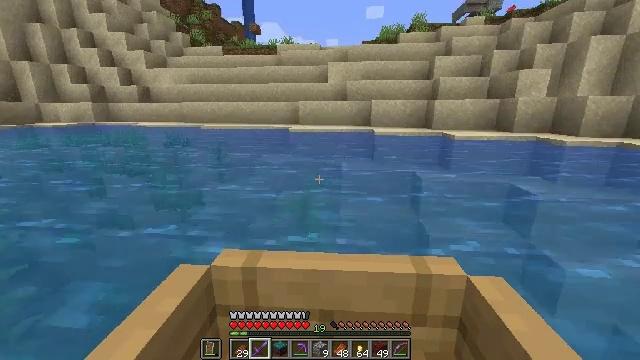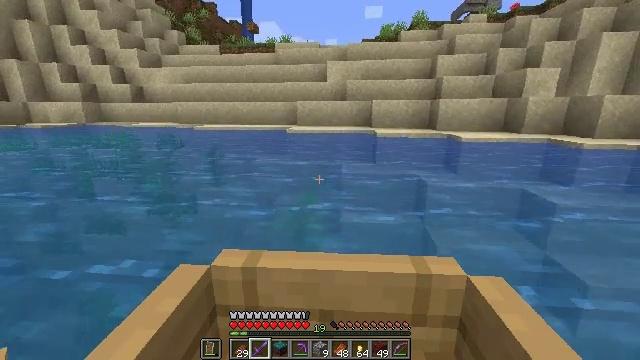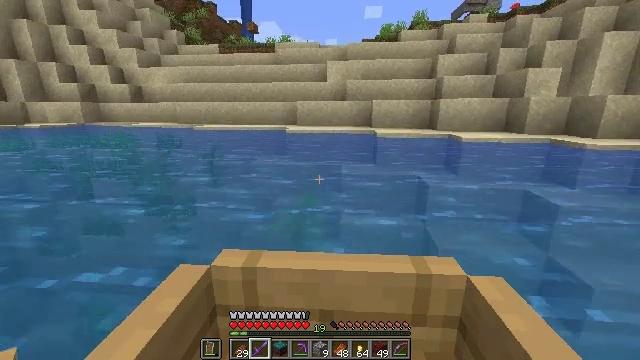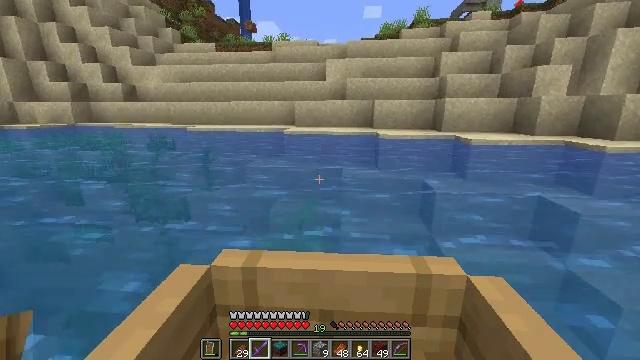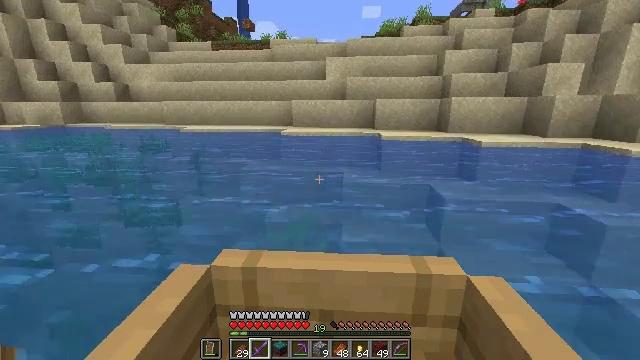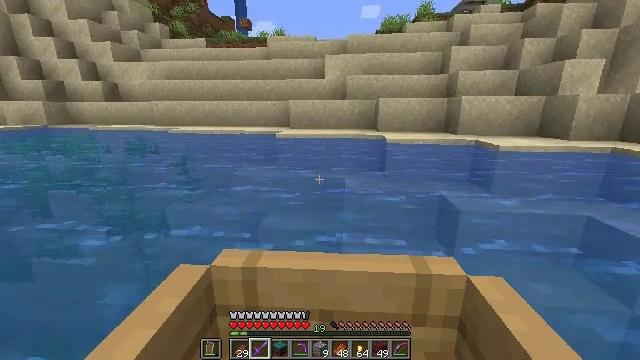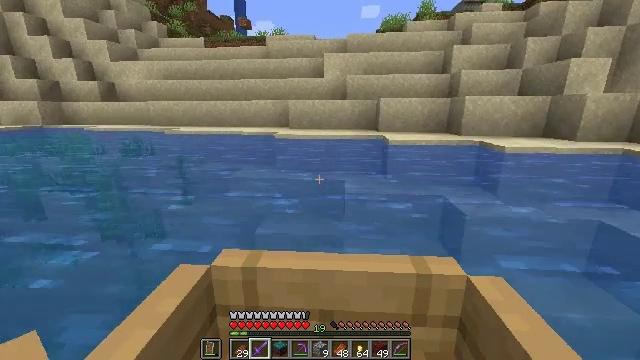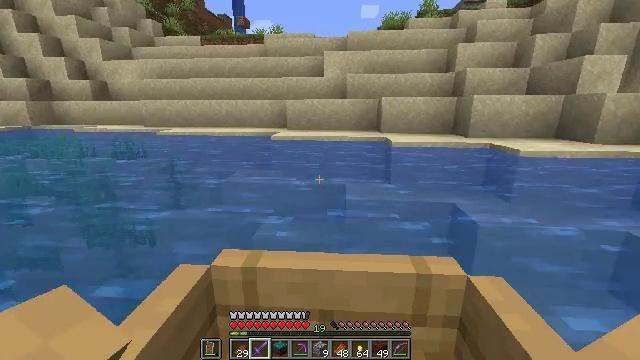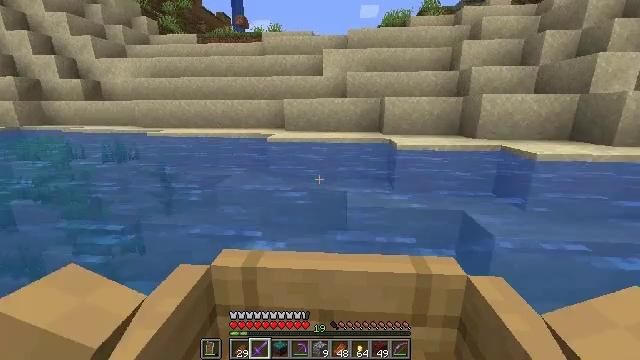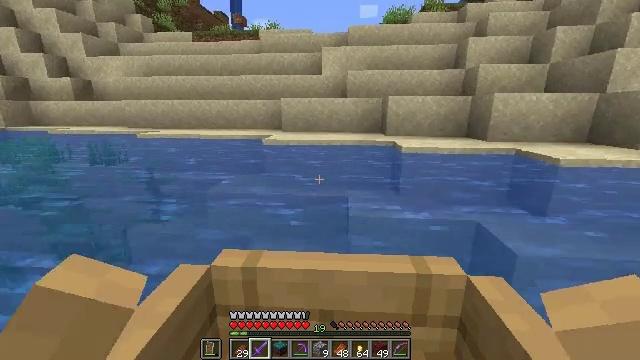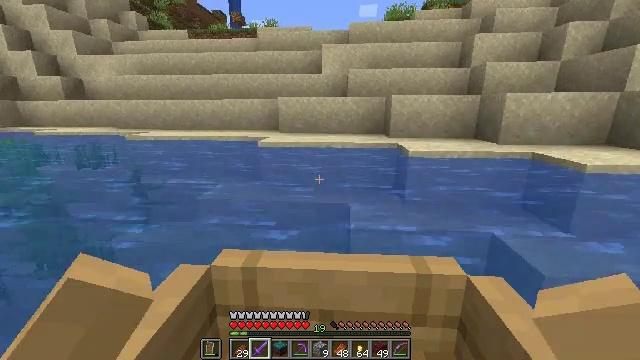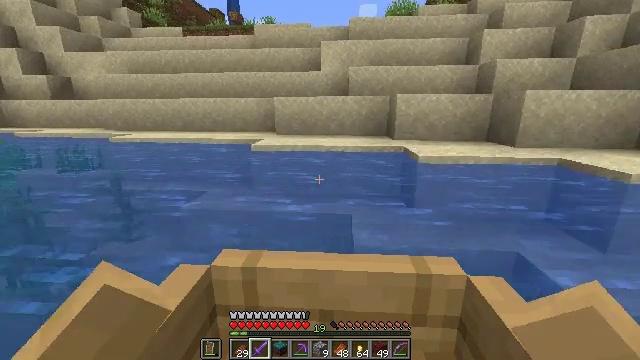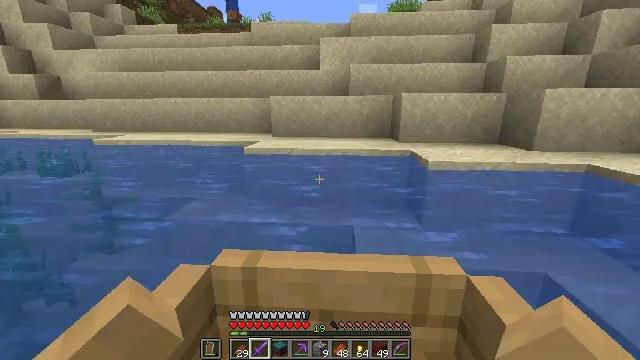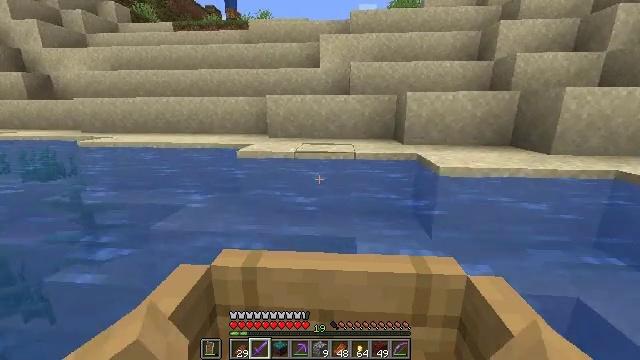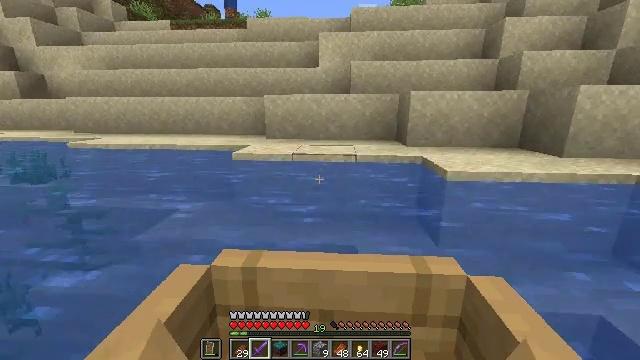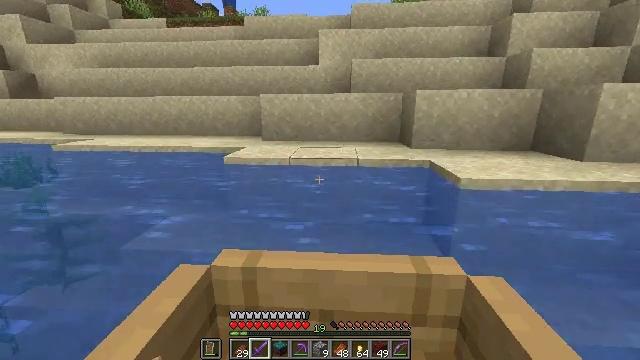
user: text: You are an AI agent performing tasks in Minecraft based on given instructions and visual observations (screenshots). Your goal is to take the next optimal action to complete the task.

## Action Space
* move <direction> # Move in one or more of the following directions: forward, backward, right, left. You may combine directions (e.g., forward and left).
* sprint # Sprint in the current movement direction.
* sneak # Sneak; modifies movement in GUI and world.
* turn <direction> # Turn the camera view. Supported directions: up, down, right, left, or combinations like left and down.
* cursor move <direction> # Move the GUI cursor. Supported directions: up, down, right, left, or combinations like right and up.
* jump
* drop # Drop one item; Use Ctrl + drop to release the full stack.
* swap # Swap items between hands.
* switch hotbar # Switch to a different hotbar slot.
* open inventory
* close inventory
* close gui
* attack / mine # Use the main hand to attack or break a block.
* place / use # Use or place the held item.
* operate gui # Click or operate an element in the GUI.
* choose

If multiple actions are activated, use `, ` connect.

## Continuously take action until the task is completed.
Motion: motion action
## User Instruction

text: Clear away tall grass.
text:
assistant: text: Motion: move forward
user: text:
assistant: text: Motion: move forward
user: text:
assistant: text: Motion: move forward
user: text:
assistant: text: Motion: move forward
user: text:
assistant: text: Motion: move forward
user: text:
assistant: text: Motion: move forward
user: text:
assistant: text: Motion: move forward
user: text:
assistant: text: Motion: move forward
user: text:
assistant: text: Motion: move forward
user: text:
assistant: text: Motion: move forward
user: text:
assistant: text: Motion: move forward
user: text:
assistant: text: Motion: move forward
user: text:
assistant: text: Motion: move forward
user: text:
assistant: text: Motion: move forward
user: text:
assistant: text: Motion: move forward
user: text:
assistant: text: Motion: move forward
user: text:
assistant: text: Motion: move forward
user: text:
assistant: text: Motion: move forward
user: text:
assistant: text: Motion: move forward
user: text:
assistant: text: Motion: move forward
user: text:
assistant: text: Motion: move forward
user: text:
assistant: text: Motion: move forward
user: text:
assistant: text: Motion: move forward
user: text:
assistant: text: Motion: move forward
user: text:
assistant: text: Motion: no_op
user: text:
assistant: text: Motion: no_op
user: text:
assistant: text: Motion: sneak
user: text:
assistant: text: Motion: sneak
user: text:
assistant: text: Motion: sneak
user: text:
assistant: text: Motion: sneak